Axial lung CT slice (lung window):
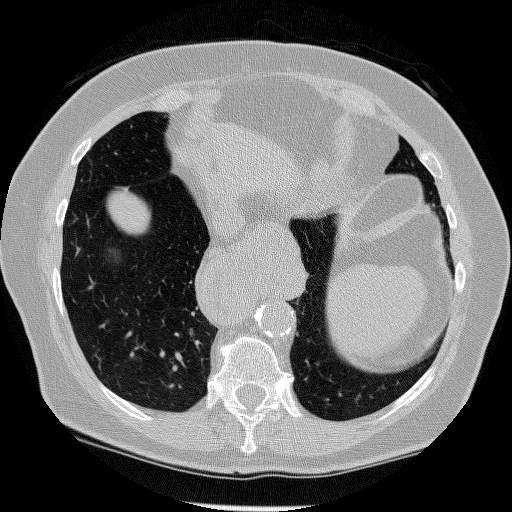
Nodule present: no